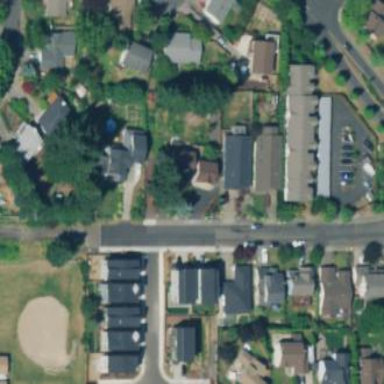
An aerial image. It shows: Residential area composed of single-family homes.